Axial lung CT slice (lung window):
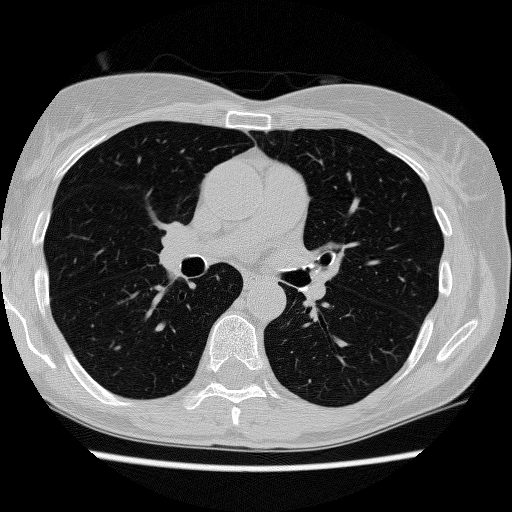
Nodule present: no